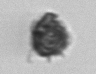
Label: Syracosphaera_pulchra